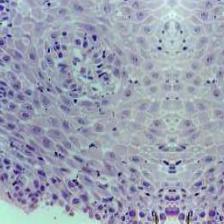
Diagnosis: Normal